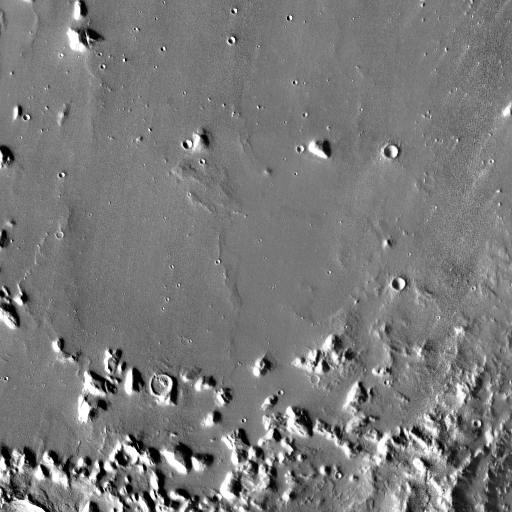
Crater classes present: Background, Other, Buried